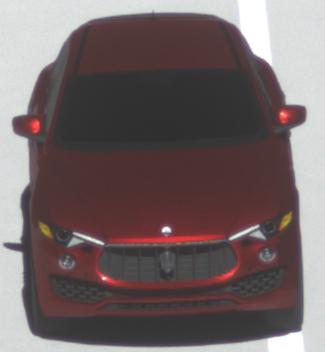
Make: Maserati
Model: Levante GT Hybrid
Detailed model: Levante
Model produced from: 2021/07
Model produced until: 2022/10
Doors: 4
Color: red
Road condition: dry road
Daytime: morning or afternoon
Contrast: high contrast